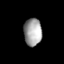
Tissue: lung
Cell type: T cells
Senescence score: 0.1791
Nuclear area (px): 485
Mean DAPI intensity: 160.594